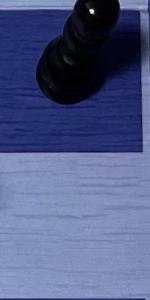
Label: Empty